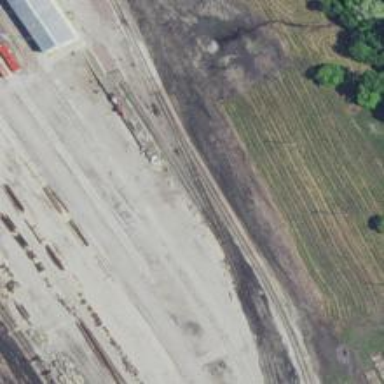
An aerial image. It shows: Railway yard used for servicing trains.